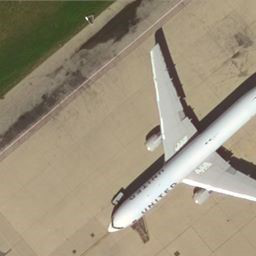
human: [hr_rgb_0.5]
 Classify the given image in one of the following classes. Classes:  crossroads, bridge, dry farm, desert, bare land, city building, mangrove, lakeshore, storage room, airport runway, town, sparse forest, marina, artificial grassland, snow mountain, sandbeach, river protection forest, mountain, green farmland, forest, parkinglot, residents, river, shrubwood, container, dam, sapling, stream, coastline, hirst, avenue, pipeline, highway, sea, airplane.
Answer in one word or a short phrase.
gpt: airplane